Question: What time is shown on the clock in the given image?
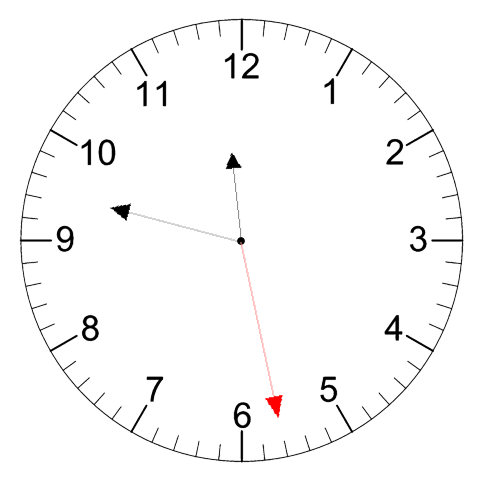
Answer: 11:47:28